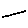
Label: line